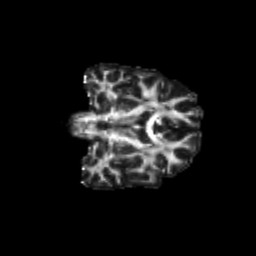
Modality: FA
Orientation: coronal
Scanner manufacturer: siemens
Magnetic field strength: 3 T
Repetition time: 9.2 s
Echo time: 0.084 s